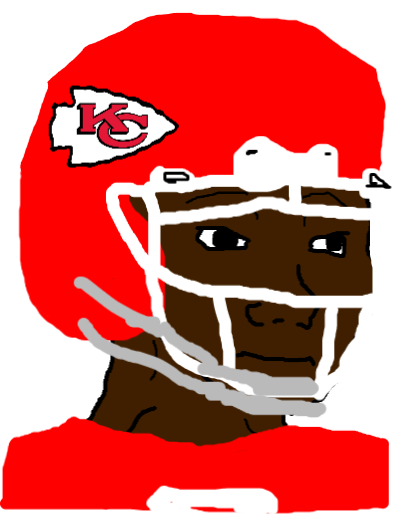
Label: 5_Blackjak